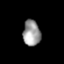
Tissue: prostate
Cell type: Fibroblasts
Senescence score: 0.8053
Nuclear area (px): 443
Mean DAPI intensity: 153.302